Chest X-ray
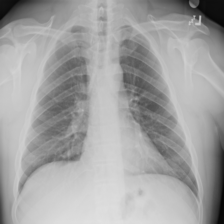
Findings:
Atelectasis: negative
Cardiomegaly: negative
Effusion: negative
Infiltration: negative
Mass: negative
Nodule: negative
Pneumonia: negative
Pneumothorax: negative
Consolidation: negative
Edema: negative
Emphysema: negative
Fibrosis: negative
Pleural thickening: negative
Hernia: negative